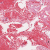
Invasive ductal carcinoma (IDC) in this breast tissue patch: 0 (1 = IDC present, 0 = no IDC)